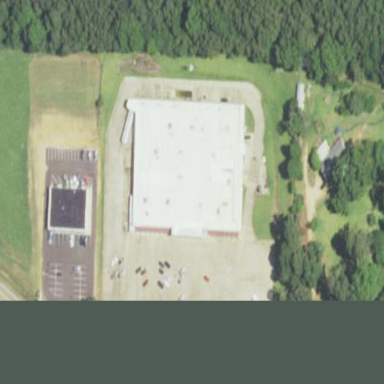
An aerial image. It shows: Commercial building.